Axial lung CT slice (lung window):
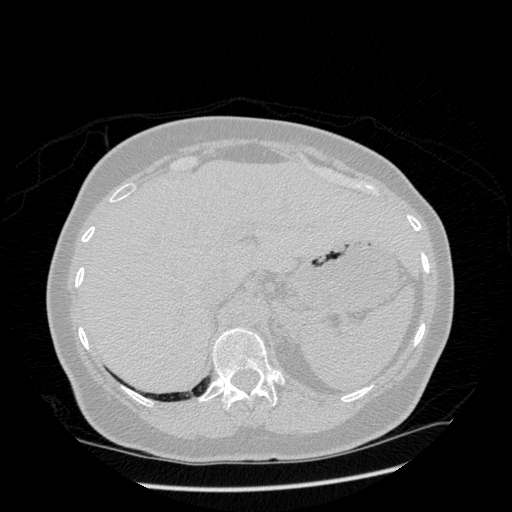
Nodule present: no